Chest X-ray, AP view. Patient: 53 years old, sex M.
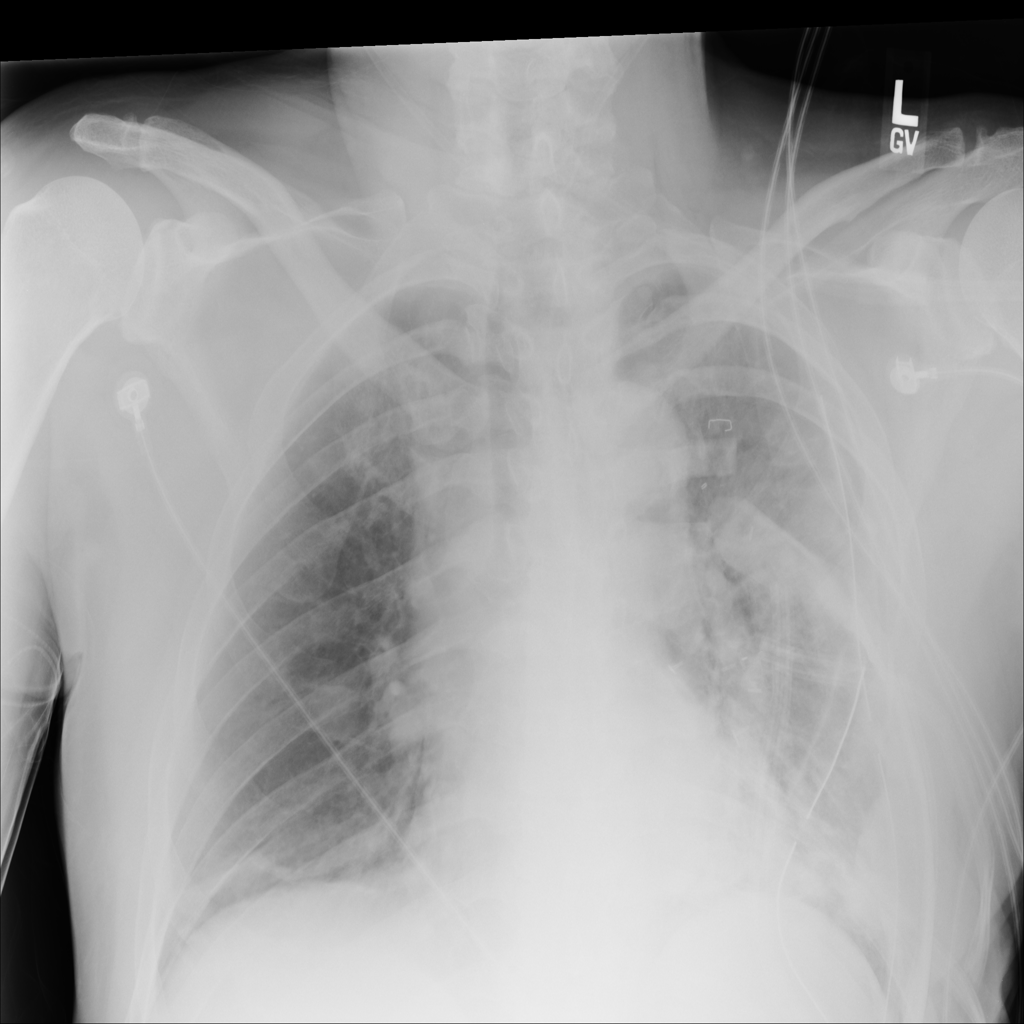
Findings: No Finding